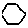
Label: hexagon